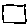
Label: square